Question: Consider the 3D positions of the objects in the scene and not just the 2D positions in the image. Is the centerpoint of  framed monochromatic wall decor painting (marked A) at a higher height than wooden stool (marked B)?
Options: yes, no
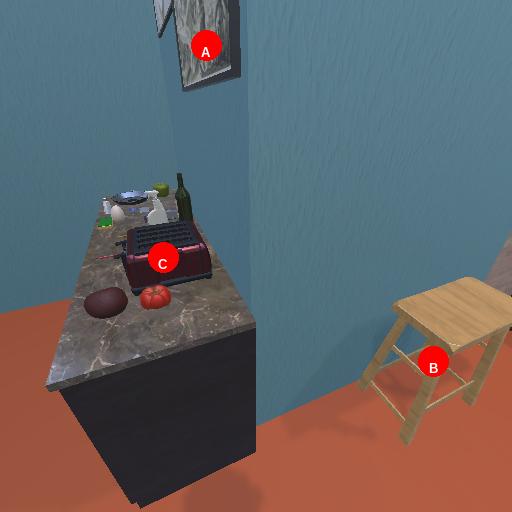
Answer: yes